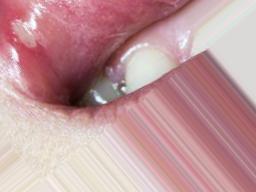
Condition: Mouth Ulcer